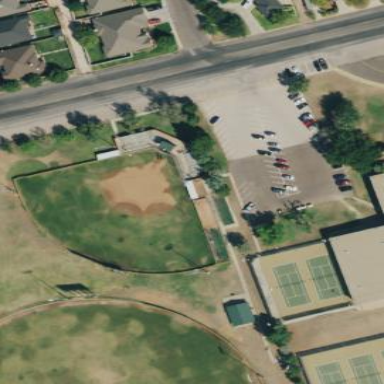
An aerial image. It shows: Baseball pitch for leisure land activities.